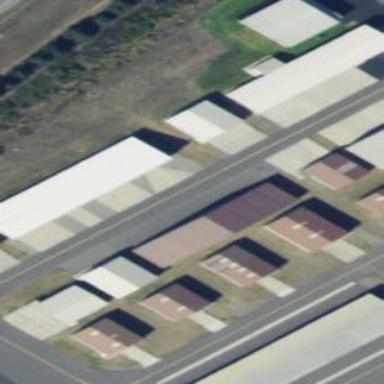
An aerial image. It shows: Hangar at the airport.